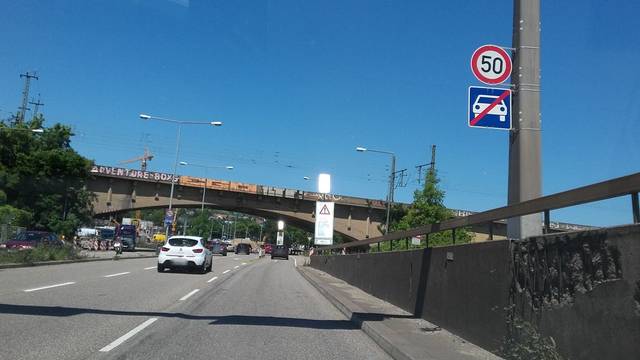
Region: Germany
Coordinates: 48.8, 9.209